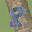
Label: 8